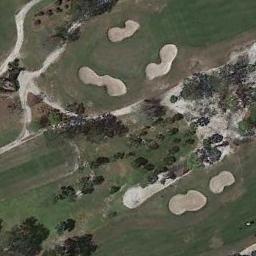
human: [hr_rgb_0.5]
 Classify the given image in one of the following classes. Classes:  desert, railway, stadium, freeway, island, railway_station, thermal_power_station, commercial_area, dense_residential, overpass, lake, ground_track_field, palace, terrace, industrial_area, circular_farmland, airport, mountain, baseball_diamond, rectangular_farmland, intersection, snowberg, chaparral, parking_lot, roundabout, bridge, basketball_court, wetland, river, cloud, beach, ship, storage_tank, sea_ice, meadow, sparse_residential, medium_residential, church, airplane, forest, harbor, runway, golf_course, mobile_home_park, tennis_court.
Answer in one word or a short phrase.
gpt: golf_course